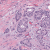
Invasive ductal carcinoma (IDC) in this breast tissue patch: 1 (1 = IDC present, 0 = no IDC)